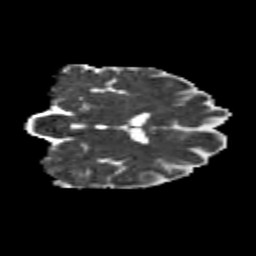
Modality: MD
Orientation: coronal
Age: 35
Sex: female
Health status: healthy
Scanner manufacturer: siemens
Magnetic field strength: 3 T
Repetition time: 10.8 s
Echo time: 0.082 s